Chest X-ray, PA view. Patient: 59 years old, sex F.
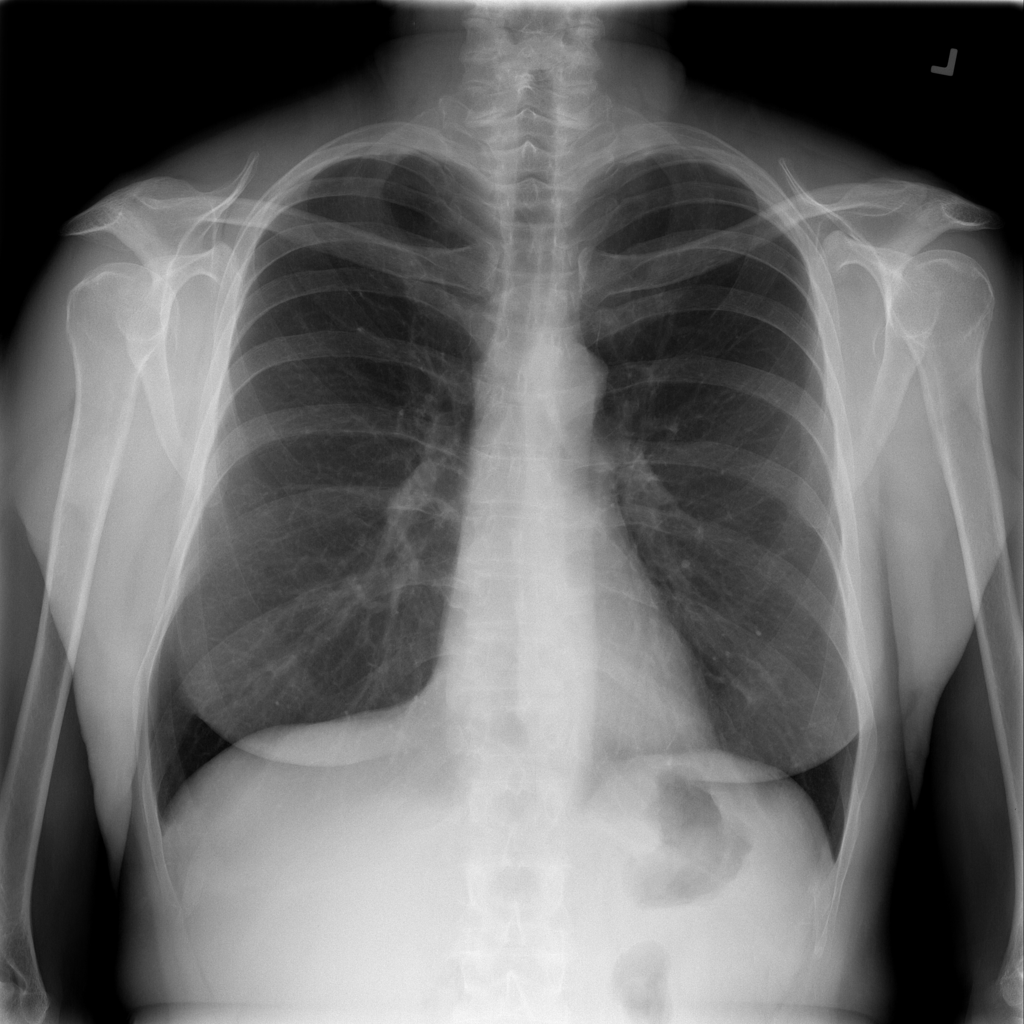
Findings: Infiltration